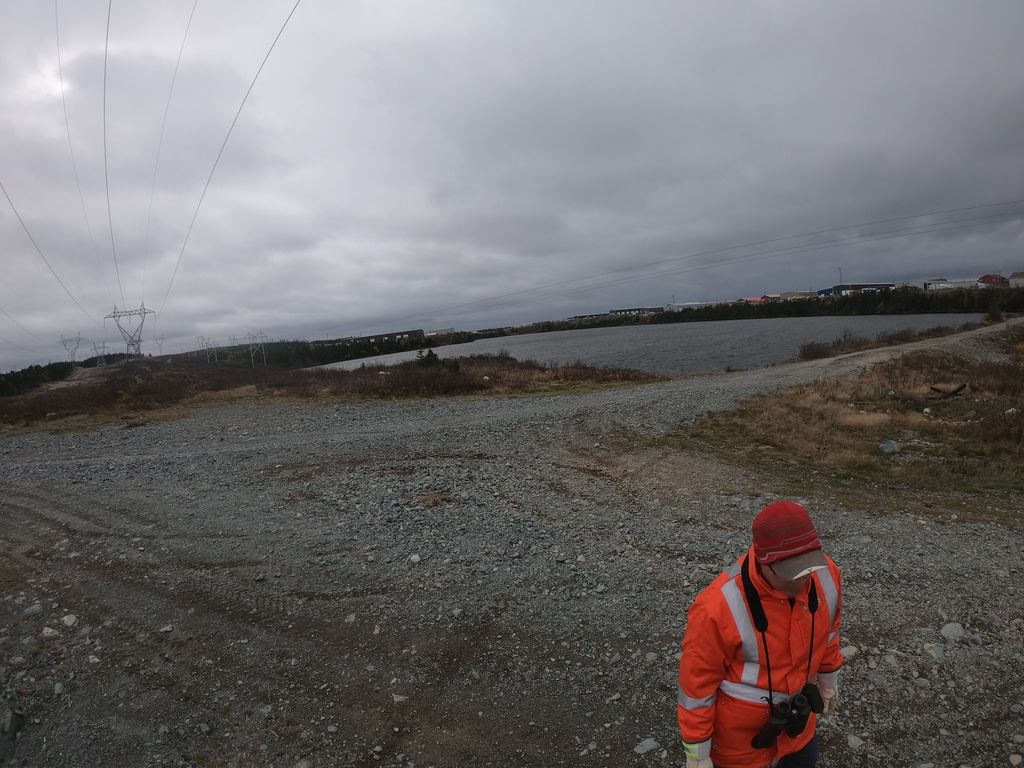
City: st_johns